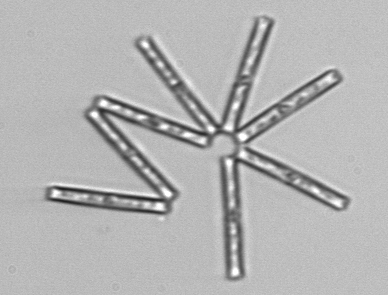
Label: Thalassionema